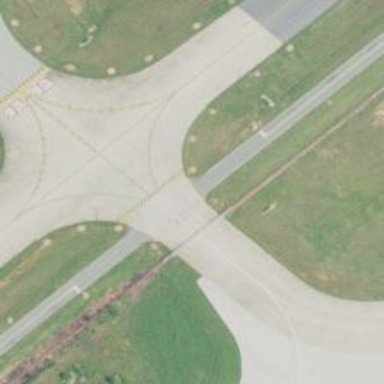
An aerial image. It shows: Image of taxiway at airport.